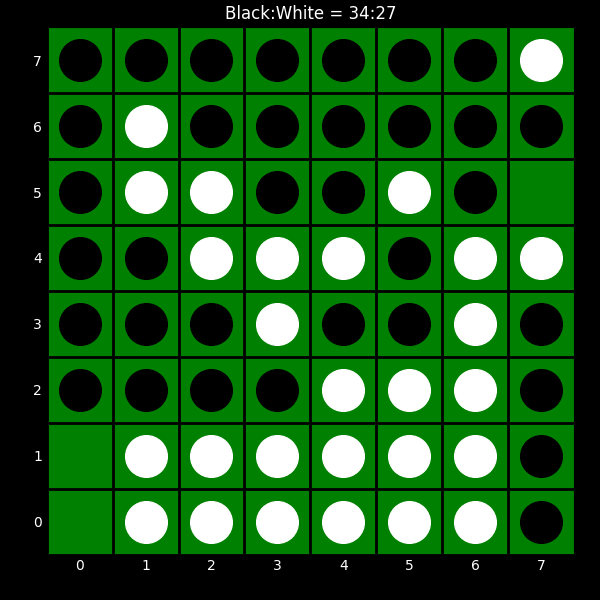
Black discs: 34
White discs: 27